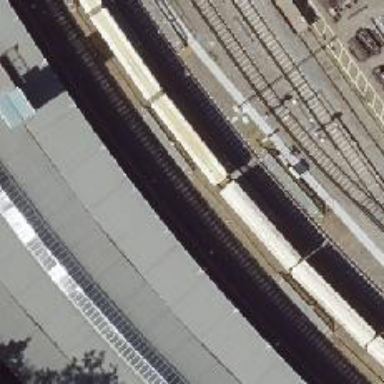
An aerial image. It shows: Yard serving electrified rail tracks with overhead electrification.